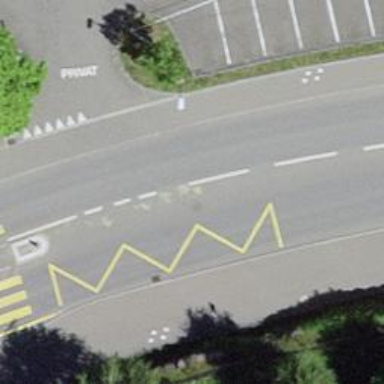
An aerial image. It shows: Bus stop with designated stop position for public transport.